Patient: sex M, age 47
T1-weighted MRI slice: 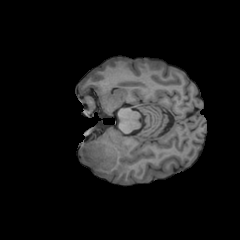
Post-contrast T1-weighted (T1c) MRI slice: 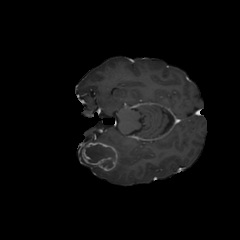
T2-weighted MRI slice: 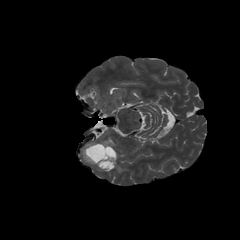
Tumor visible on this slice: yes
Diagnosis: Glioblastoma, IDH-wildtype
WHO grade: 4